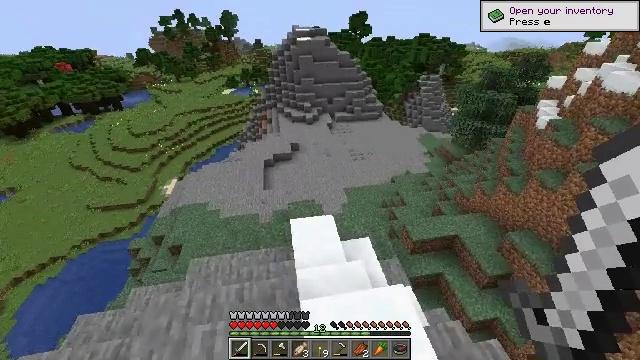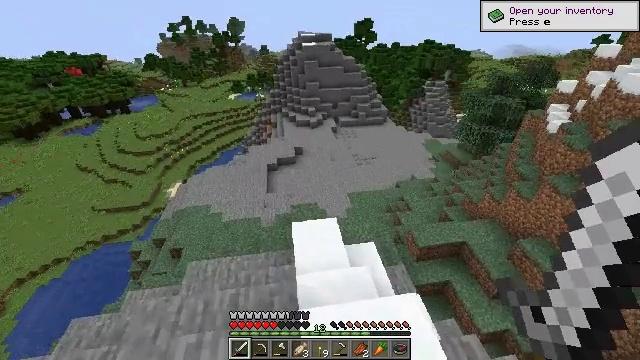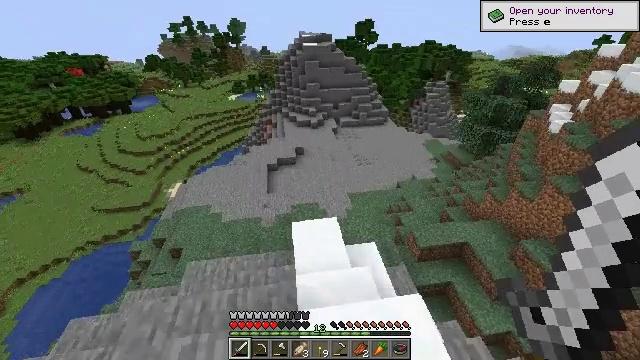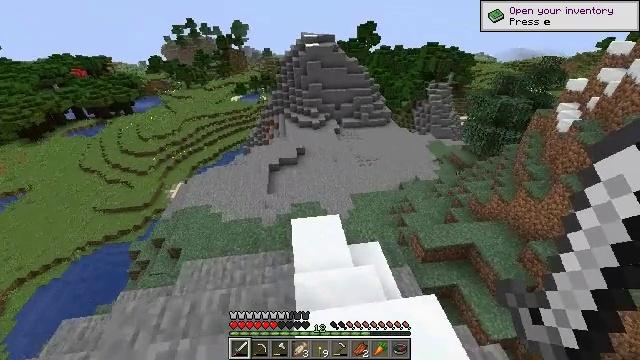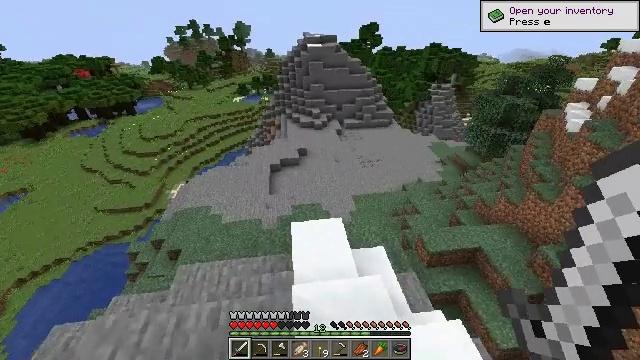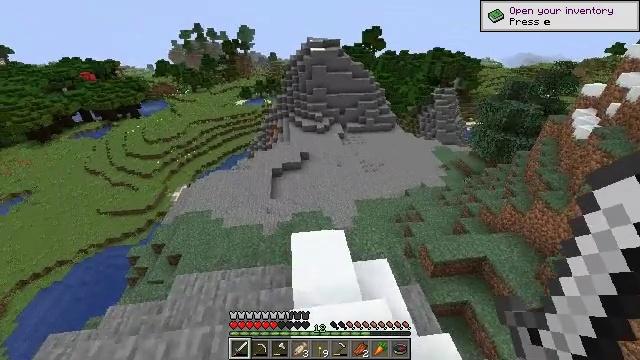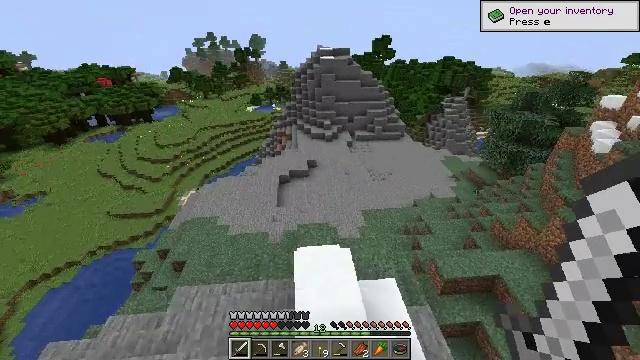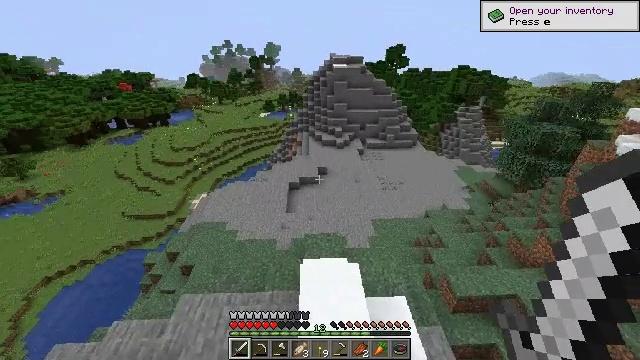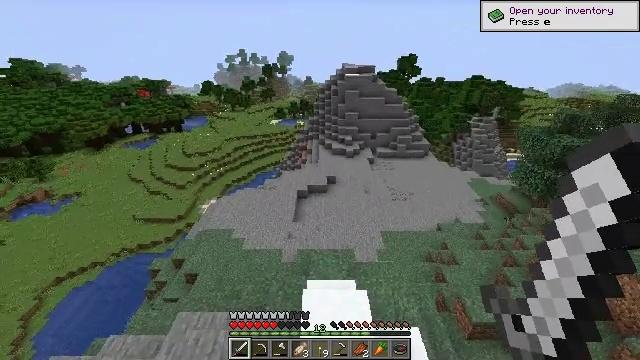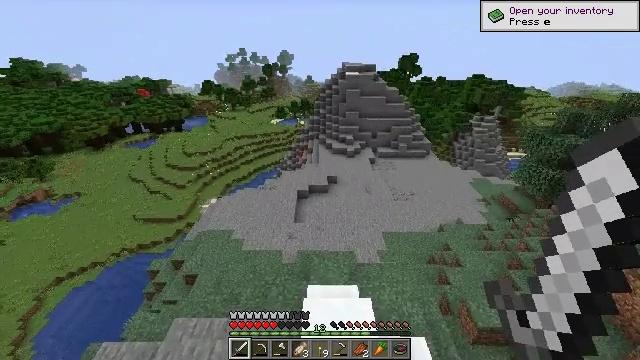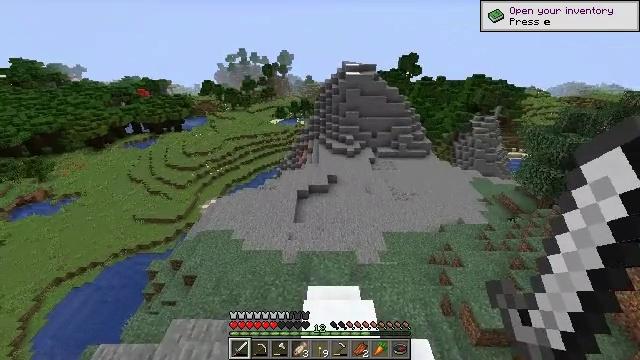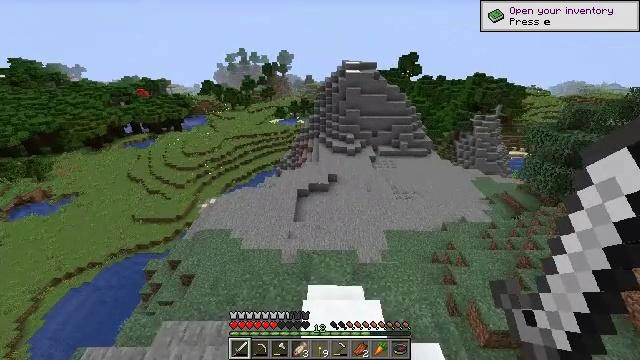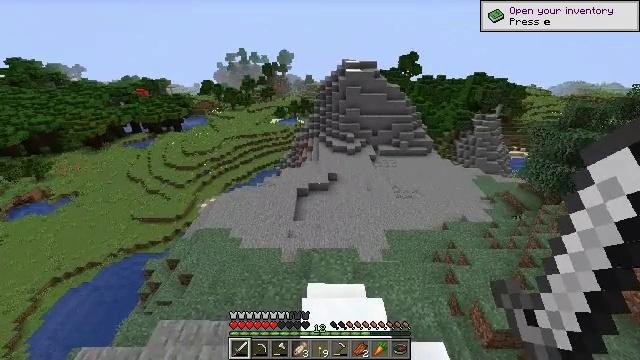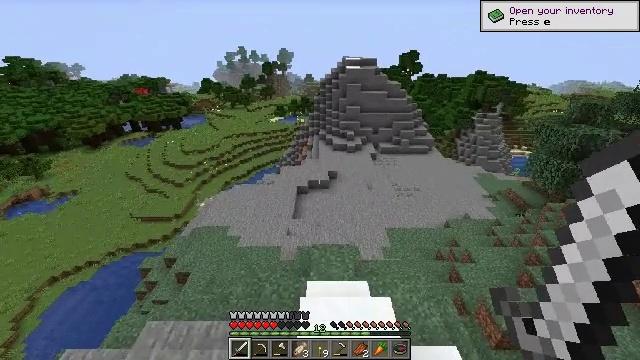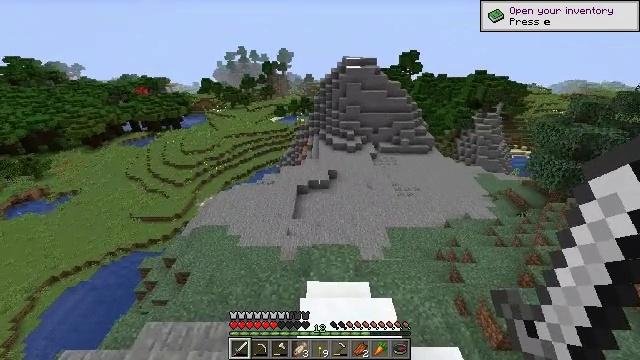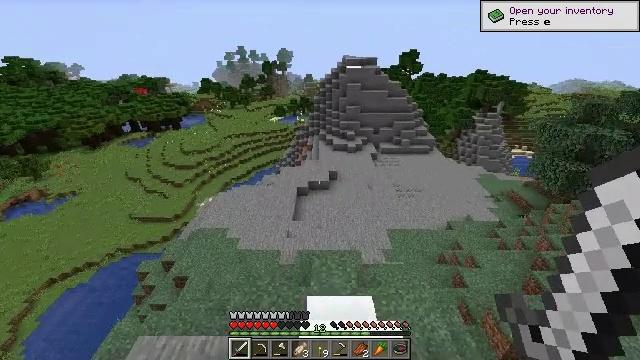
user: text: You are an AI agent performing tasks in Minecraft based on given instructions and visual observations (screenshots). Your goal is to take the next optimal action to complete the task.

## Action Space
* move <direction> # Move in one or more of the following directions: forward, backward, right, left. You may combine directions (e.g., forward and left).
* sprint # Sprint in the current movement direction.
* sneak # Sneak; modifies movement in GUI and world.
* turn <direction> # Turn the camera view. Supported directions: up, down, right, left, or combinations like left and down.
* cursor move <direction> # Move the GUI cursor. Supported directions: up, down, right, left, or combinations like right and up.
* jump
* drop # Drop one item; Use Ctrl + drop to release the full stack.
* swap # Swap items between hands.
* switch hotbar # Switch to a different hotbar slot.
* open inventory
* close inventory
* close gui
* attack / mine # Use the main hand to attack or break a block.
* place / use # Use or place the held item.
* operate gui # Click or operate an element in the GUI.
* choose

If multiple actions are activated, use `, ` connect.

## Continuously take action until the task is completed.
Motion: motion action
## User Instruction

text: Gather sugar cane for crafting.
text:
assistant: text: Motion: move forward, turn left and up
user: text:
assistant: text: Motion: move forward
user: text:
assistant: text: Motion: move forward
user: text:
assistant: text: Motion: move forward
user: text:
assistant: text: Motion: move forward
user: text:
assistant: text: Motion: move forward, turn left and up
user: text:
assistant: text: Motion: move forward, turn left and up
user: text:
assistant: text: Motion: move forward, turn left and up
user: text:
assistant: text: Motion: move forward
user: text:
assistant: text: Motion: move forward
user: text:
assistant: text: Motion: move forward
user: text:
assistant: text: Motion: move forward
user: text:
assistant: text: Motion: move forward
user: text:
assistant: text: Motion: move forward
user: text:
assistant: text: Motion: move forward
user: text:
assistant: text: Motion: move forward
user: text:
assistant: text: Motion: move forward
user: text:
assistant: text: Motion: move forward
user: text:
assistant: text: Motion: move forward
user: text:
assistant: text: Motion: move forward
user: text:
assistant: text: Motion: move forward
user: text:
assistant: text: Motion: move forward
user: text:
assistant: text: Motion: move forward
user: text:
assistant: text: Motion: move forward
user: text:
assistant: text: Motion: move forward
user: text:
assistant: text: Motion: move forward
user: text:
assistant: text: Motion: move forward
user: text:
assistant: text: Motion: move forward
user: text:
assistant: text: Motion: move forward
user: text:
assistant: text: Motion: move forward